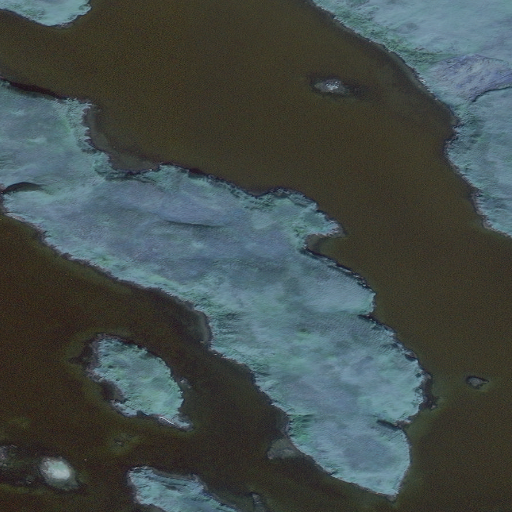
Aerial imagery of island in Alaska named Tanam Aduu containing only unknown